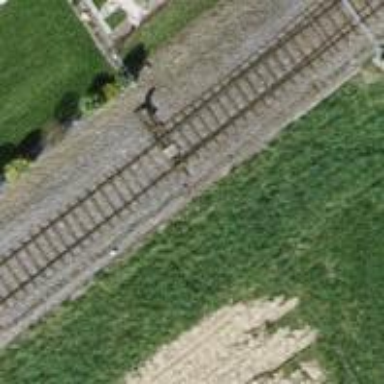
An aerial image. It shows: Railway switch.